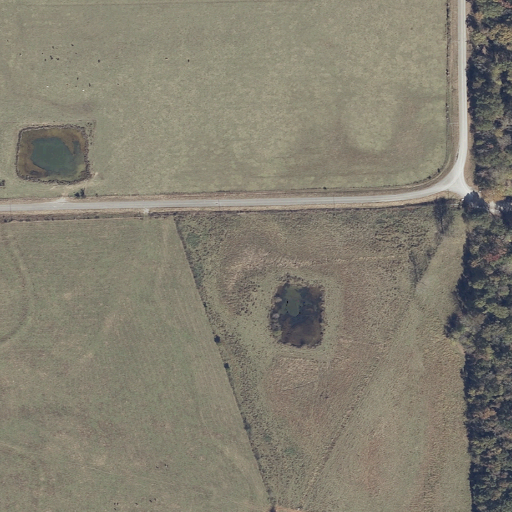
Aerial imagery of valley in Alabama named Looney Hollow containing pasture, open development, woody wetlands, low intensity development, and medium intensity development